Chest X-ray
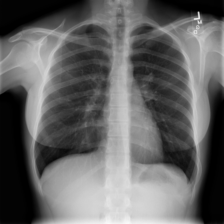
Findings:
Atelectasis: negative
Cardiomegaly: negative
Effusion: negative
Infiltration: negative
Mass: negative
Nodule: negative
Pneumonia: negative
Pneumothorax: negative
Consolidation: negative
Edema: negative
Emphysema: negative
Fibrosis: negative
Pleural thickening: negative
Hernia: negative